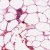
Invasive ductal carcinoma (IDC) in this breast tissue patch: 0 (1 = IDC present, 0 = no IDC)